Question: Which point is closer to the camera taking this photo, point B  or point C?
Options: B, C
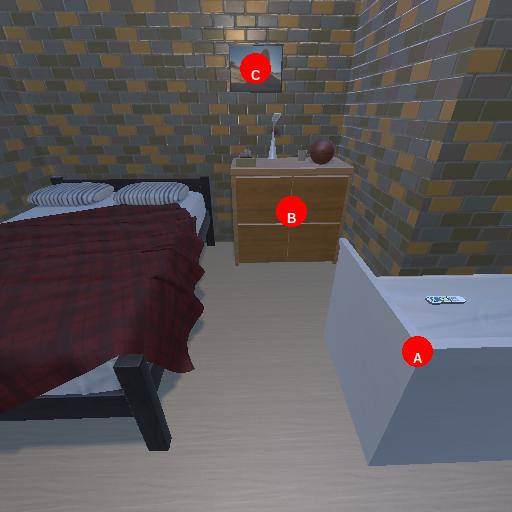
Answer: B